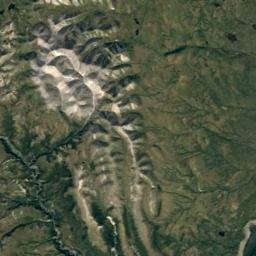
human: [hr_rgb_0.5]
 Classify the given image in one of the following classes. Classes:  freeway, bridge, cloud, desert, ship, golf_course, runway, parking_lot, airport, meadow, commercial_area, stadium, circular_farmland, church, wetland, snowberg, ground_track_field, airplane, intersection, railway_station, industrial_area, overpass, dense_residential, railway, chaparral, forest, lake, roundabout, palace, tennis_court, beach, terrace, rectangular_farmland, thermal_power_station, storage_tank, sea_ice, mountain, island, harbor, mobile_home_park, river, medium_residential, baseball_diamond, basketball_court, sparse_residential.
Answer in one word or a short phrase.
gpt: mountain